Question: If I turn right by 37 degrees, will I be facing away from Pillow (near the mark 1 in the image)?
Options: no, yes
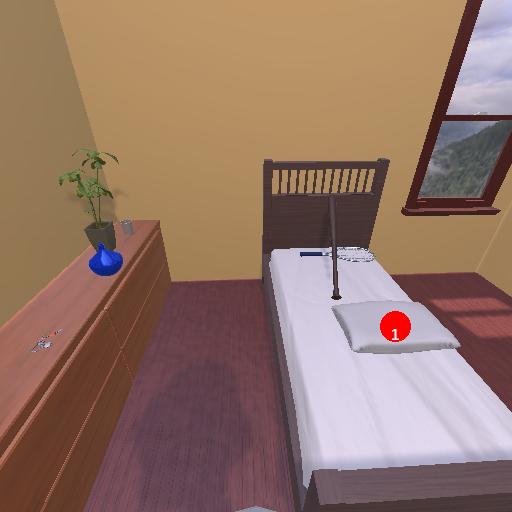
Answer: no